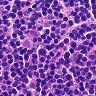
Metastatic tissue present: no